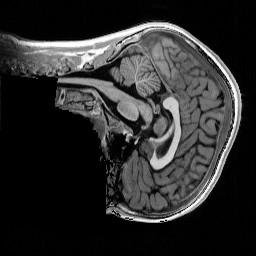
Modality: T1w
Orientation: sagittal
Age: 12
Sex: male
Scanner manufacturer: siemens
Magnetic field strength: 3 T
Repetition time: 4 s
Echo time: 0.00289 s